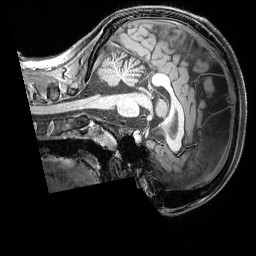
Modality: T1w
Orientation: sagittal
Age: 28
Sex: female
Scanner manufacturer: siemens
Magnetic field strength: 3 T
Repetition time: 2.3 s
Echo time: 0.00324 s